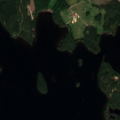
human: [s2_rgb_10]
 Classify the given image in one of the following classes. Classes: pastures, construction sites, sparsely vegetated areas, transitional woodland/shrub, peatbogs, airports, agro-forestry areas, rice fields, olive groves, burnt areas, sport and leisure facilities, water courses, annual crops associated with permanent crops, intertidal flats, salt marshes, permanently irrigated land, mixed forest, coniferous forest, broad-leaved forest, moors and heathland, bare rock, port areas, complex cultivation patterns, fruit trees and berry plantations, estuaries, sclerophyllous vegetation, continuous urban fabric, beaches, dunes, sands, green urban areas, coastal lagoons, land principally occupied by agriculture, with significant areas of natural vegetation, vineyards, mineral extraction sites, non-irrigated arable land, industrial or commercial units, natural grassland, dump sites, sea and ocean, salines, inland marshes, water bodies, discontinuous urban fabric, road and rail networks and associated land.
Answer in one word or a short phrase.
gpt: coniferous forest, mixed forest, water bodies